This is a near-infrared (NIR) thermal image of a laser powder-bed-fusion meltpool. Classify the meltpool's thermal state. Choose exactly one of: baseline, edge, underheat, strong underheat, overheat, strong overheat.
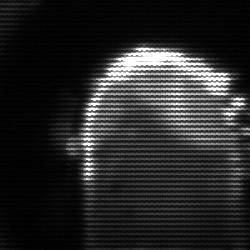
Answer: baseline